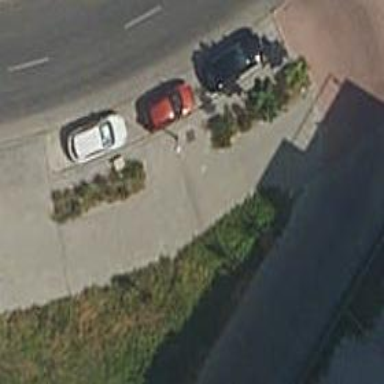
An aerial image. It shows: Footway made of paving stones.